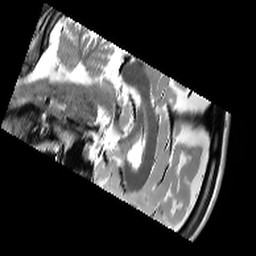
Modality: T2w
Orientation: sagittal
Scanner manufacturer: siemens
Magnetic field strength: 3 T
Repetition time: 10.64 s
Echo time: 0.05 s